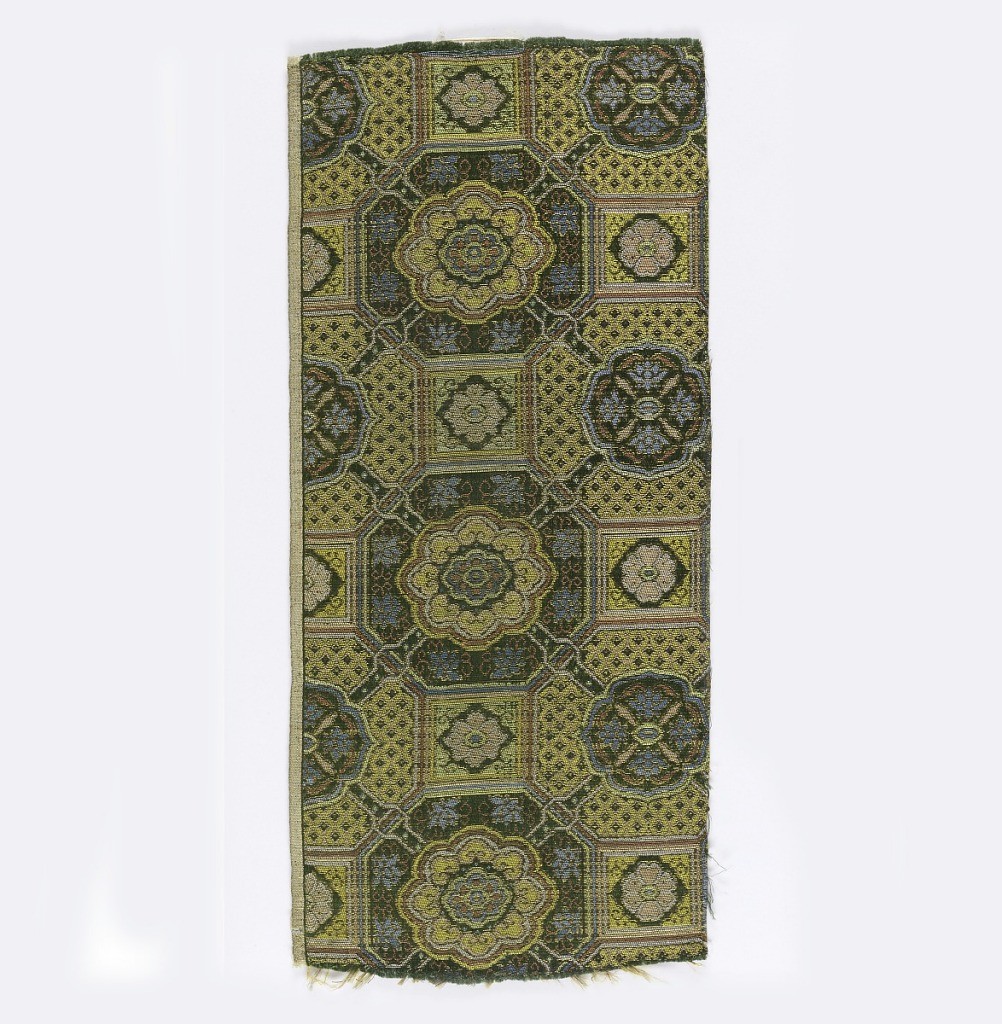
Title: Fragment
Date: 19th century
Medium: silk, paper with applied gold foil Technique: plain compound weave
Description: Octagonal motifs with a central medallion in green, gold, pink, yellow, red, and blue.